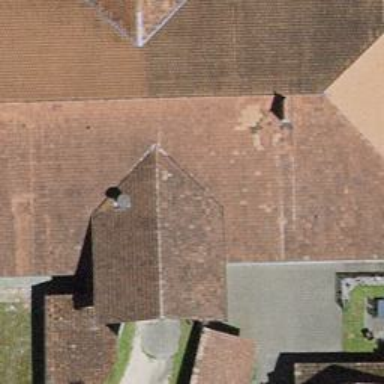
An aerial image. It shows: Farm building.